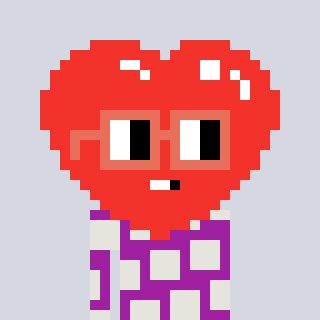
a pixel art character with square orange glasses, a heart-shaped head and a magenta-colored body on a cool background